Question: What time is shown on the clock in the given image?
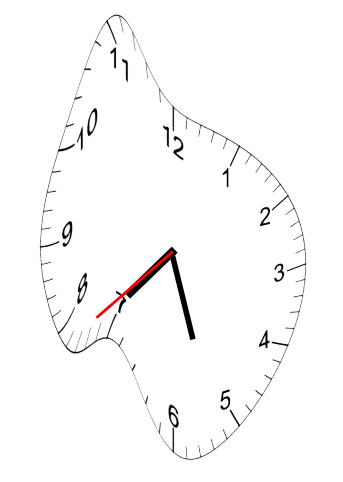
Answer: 07:26:38